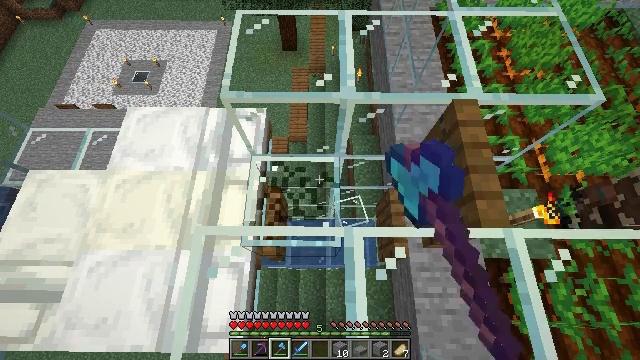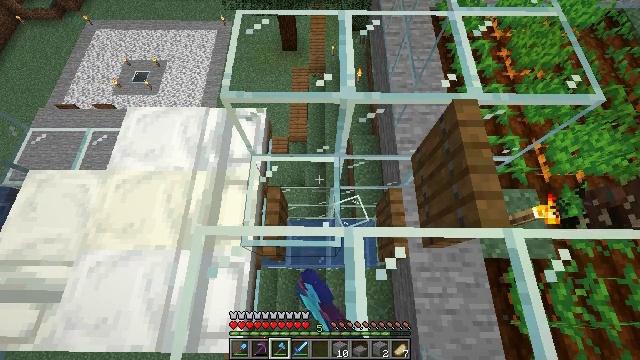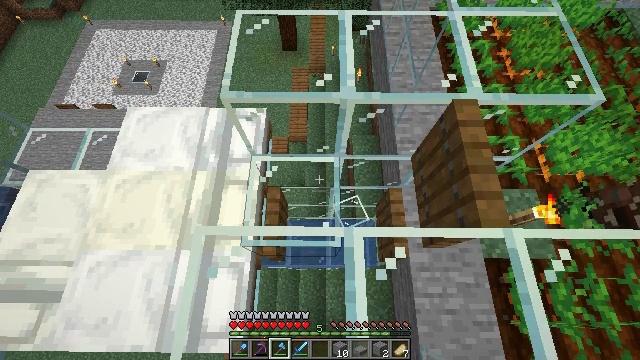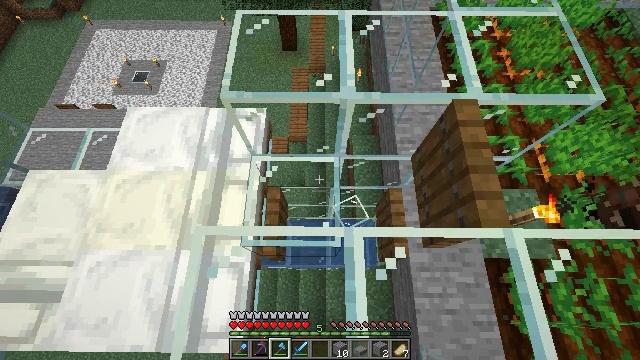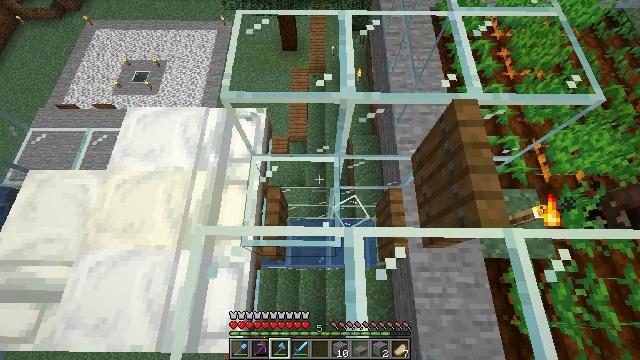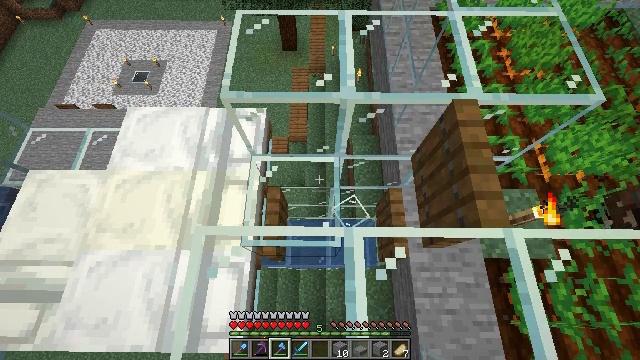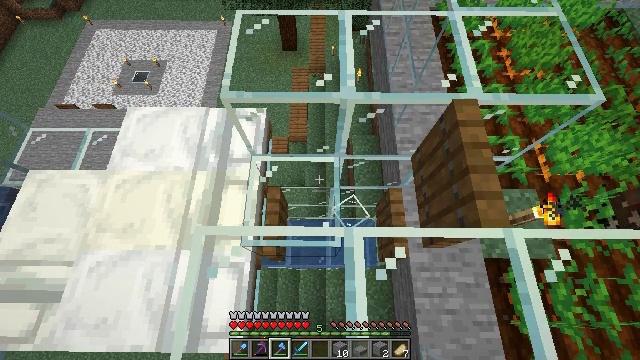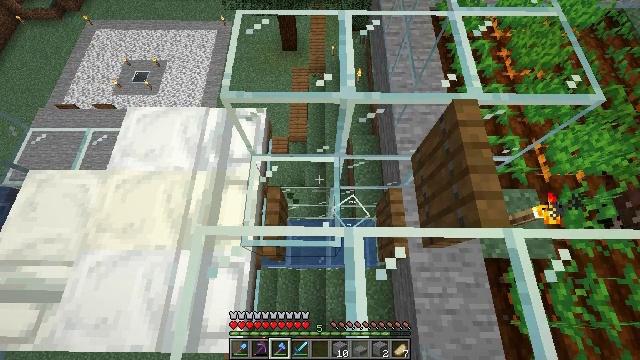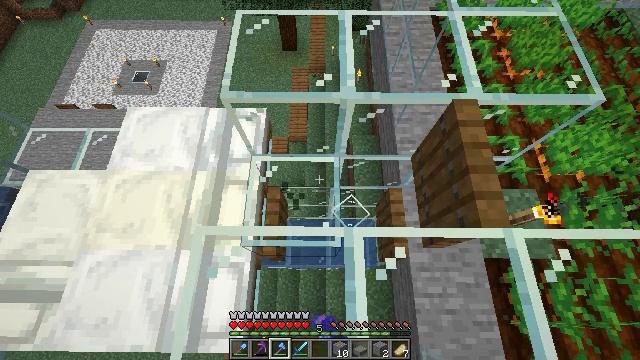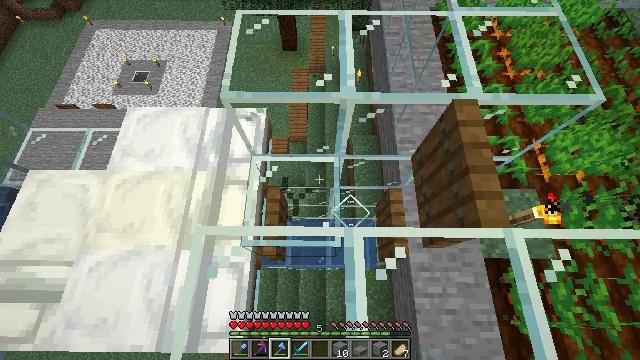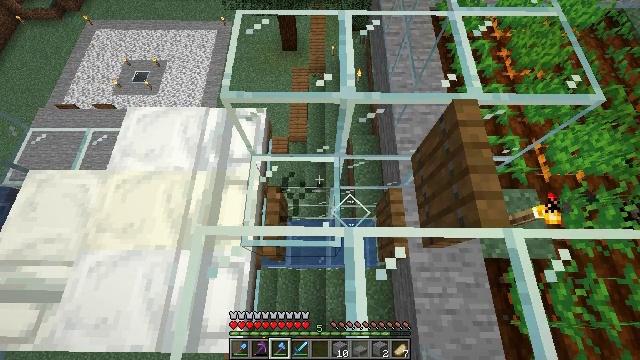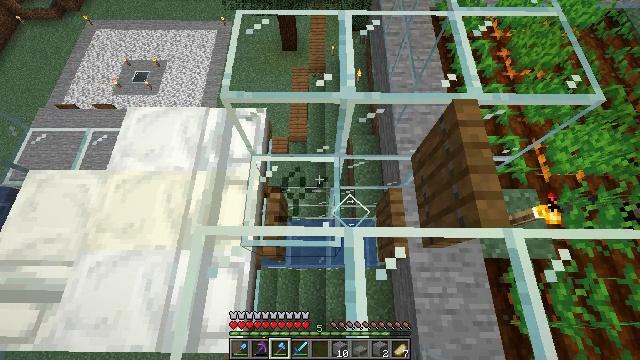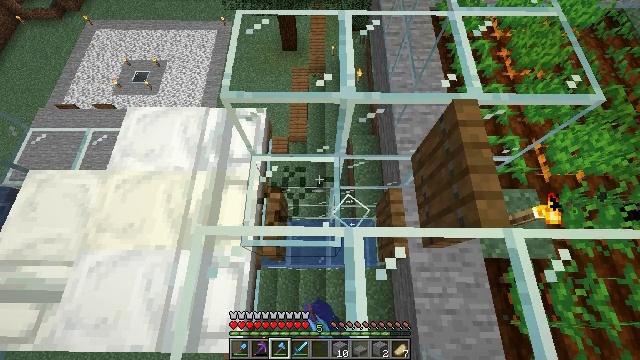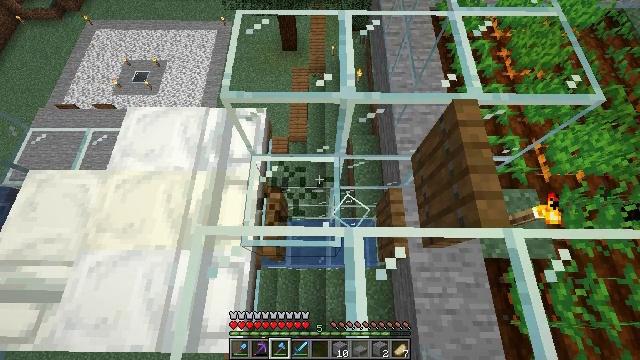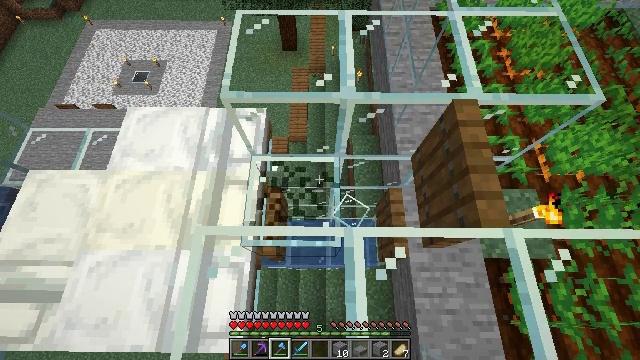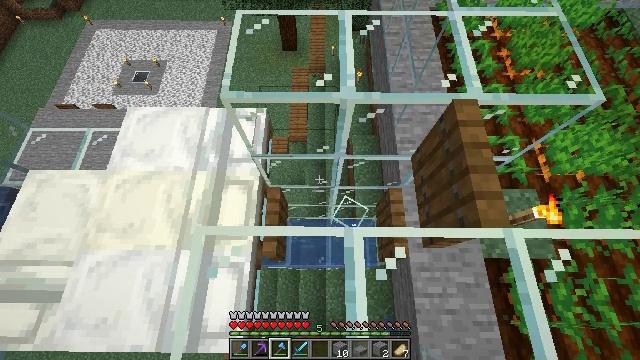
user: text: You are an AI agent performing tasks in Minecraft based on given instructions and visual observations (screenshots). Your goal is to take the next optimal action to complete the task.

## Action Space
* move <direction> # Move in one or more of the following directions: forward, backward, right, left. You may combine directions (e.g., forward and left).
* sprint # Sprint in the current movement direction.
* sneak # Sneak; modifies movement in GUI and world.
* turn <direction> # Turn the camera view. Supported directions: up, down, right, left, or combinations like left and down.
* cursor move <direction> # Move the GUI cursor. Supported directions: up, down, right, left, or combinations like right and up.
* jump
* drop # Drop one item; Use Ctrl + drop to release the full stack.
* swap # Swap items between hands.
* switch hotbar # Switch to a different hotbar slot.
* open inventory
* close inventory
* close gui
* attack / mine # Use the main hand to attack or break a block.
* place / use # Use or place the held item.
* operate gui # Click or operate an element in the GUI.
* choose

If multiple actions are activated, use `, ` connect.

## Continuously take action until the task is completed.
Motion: motion action
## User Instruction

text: Break the glass block.
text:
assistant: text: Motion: no_op
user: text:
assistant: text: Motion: no_op
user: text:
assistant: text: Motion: no_op
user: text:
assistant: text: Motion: no_op
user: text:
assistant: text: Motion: no_op
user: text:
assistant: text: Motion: no_op
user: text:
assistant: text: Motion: attack / mine
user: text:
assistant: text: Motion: attack / mine
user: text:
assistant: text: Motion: attack / mine
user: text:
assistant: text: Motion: attack / mine
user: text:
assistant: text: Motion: attack / mine
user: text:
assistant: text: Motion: attack / mine
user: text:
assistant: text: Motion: attack / mine
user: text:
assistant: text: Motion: attack / mine
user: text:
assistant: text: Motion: attack / mine
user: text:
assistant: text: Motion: attack / mine
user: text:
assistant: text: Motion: attack / mine
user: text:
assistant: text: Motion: attack / mine
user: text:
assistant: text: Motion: attack / mine
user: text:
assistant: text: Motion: attack / mine